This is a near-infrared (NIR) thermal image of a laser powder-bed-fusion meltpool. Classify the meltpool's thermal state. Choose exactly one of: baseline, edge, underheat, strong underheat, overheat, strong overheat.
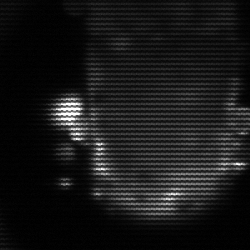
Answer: baseline